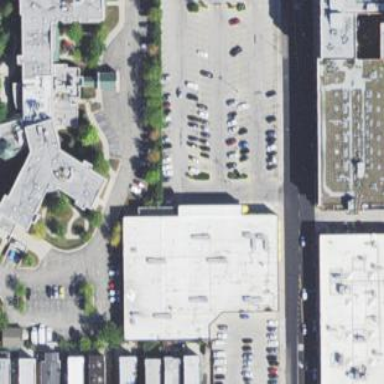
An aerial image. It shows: Building used as fitness center.